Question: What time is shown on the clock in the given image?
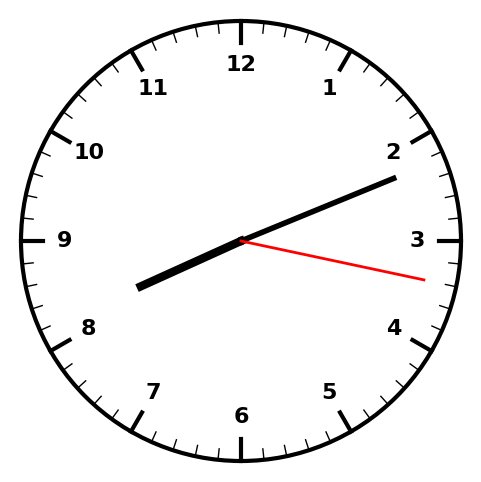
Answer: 08:11:17